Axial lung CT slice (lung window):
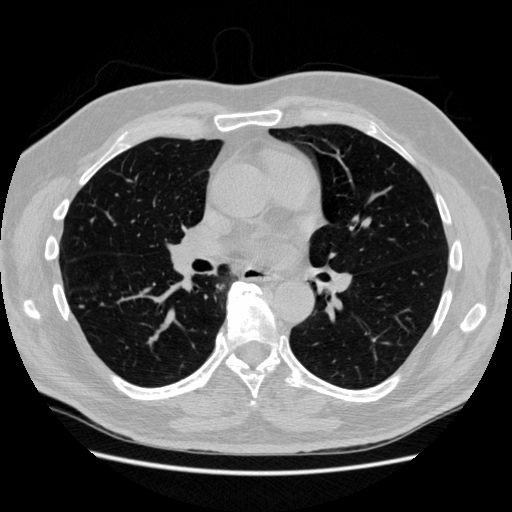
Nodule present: yes
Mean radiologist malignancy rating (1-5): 2.5